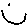
Label: smiley face